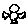
Label: bird